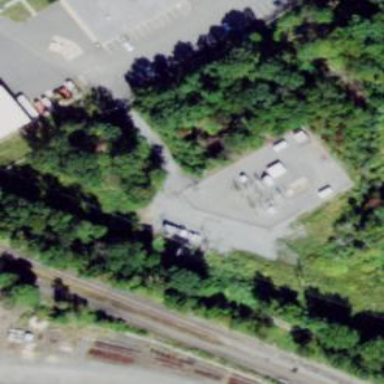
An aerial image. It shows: Power substation.